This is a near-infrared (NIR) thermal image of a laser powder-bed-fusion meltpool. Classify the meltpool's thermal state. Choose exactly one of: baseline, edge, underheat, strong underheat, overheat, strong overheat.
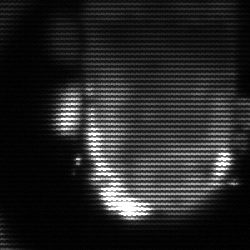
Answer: baseline